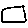
Label: square